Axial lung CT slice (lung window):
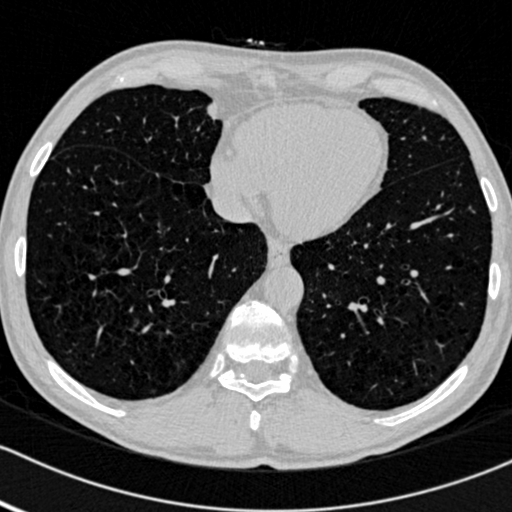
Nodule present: no